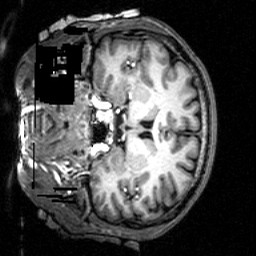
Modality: T1w
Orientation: coronal
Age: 25
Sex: male